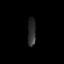
Tissue: prostate
Cell type: T cells
Senescence score: 0.6967
Nuclear area (px): 219
Mean DAPI intensity: 45